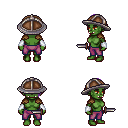
a pixel art fantasy rpg character, female body template, orc, green skin, leather shoulder armor, magenta pants, purple long mohawk hairstyle, chain helm, white cloth bracers, dagger, four views (front, back, left, right), 2x2 character sprite sheet, small pixel art, hard edges, no anti-aliasing